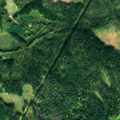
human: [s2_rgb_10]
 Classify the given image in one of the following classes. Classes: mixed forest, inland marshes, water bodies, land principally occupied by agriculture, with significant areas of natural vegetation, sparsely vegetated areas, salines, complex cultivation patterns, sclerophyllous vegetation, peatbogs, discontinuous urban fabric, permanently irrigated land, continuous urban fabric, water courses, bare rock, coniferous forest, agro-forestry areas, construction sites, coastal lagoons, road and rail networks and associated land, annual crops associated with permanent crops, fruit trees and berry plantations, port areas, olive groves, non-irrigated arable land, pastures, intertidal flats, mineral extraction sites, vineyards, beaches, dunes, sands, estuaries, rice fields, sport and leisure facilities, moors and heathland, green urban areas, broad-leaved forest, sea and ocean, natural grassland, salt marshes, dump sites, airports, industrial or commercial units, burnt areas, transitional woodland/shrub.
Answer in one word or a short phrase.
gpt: coniferous forest, mixed forest